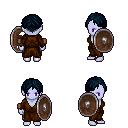
a pixel art fantasy rpg character, female body template, dark elf, purple skin, brown robe, metal pants, raven parted hairstyle, leather bracers, shield, four views (front, back, left, right), 2x2 character sprite sheet, small pixel art, hard edges, no anti-aliasing